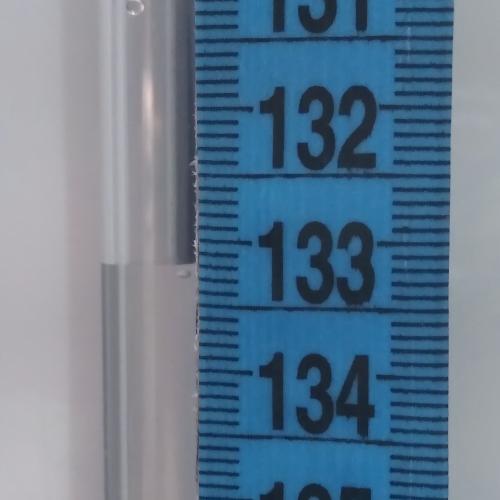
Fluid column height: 133.2 cm